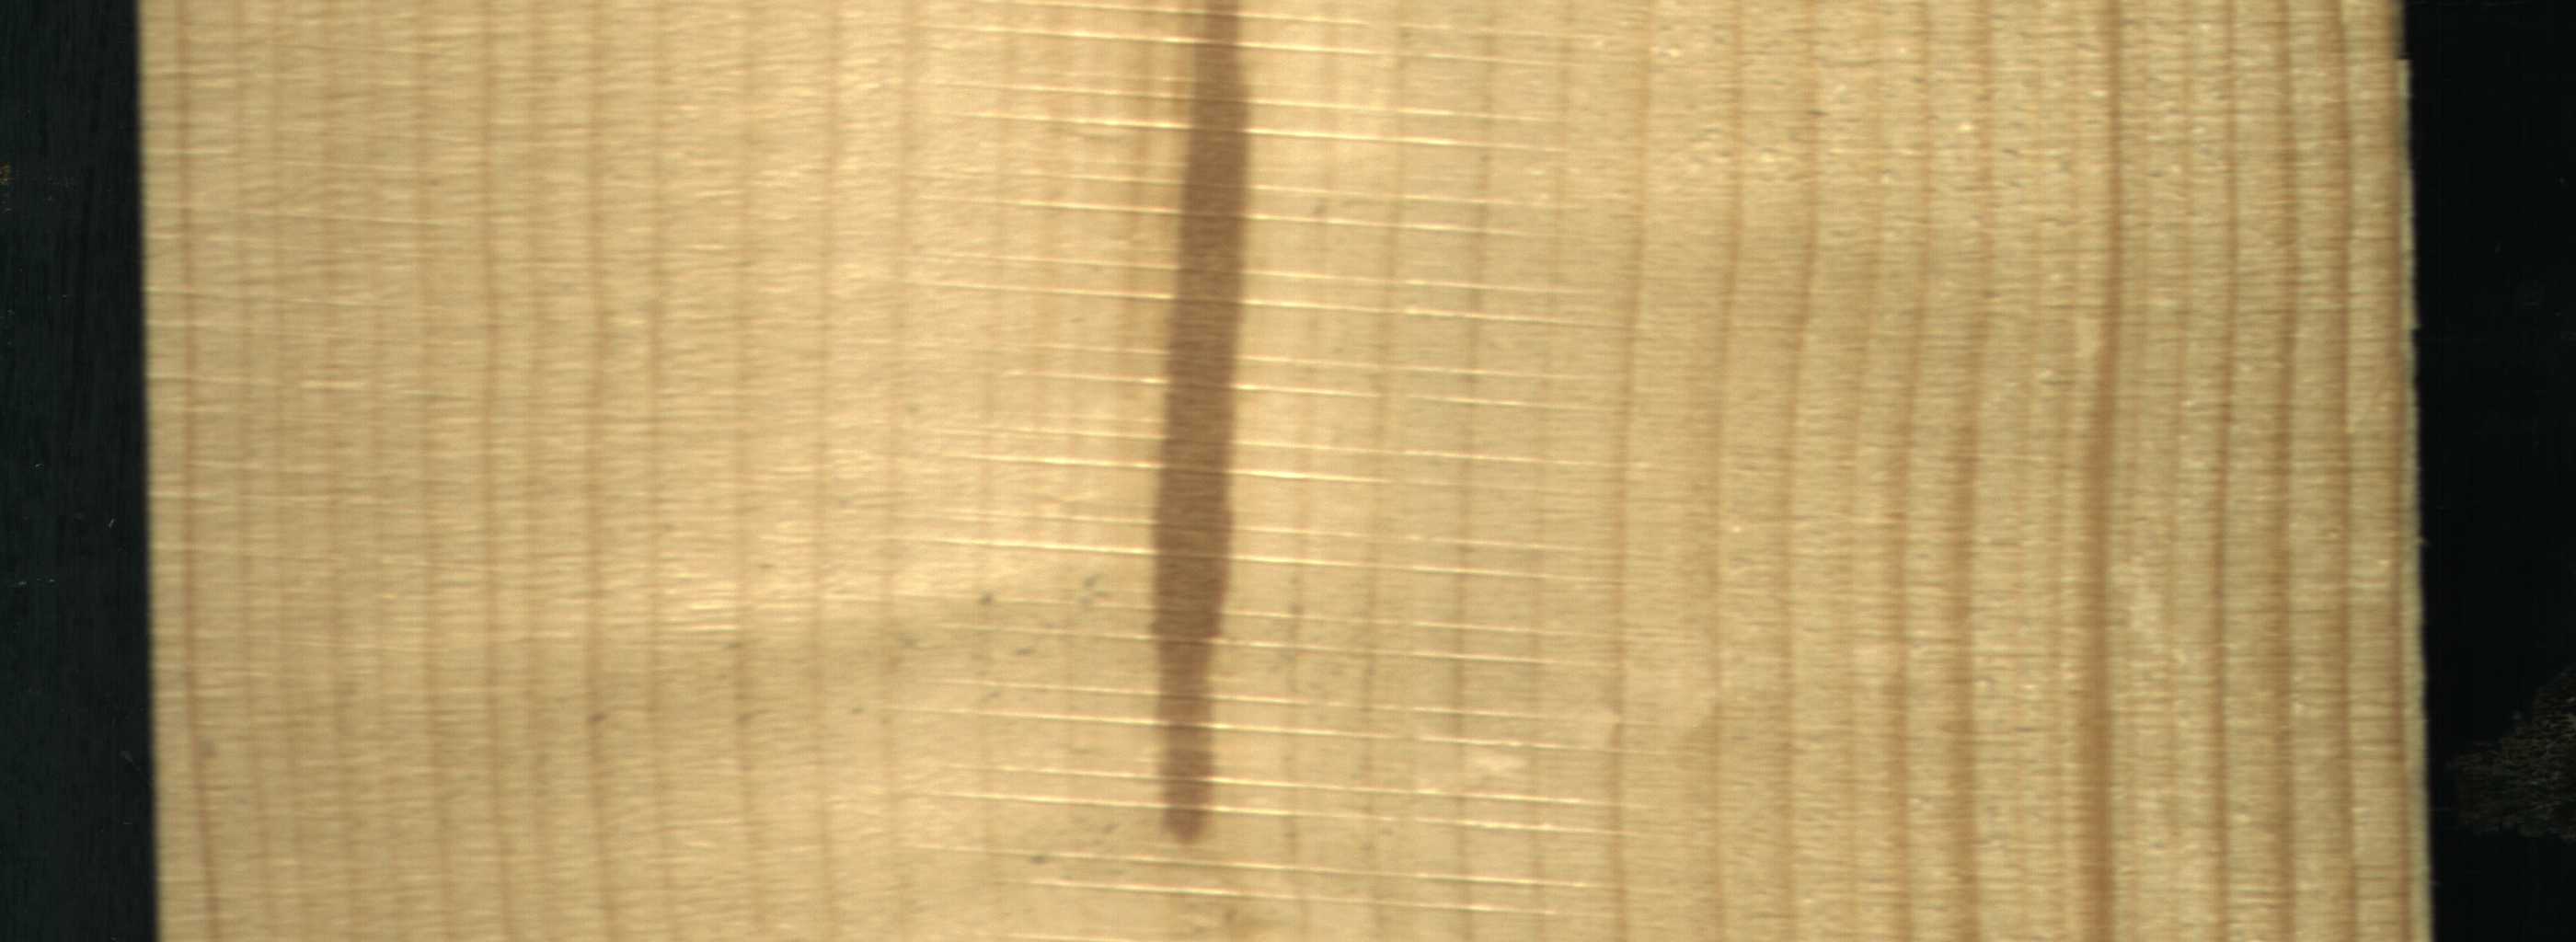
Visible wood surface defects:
Marrow